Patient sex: F
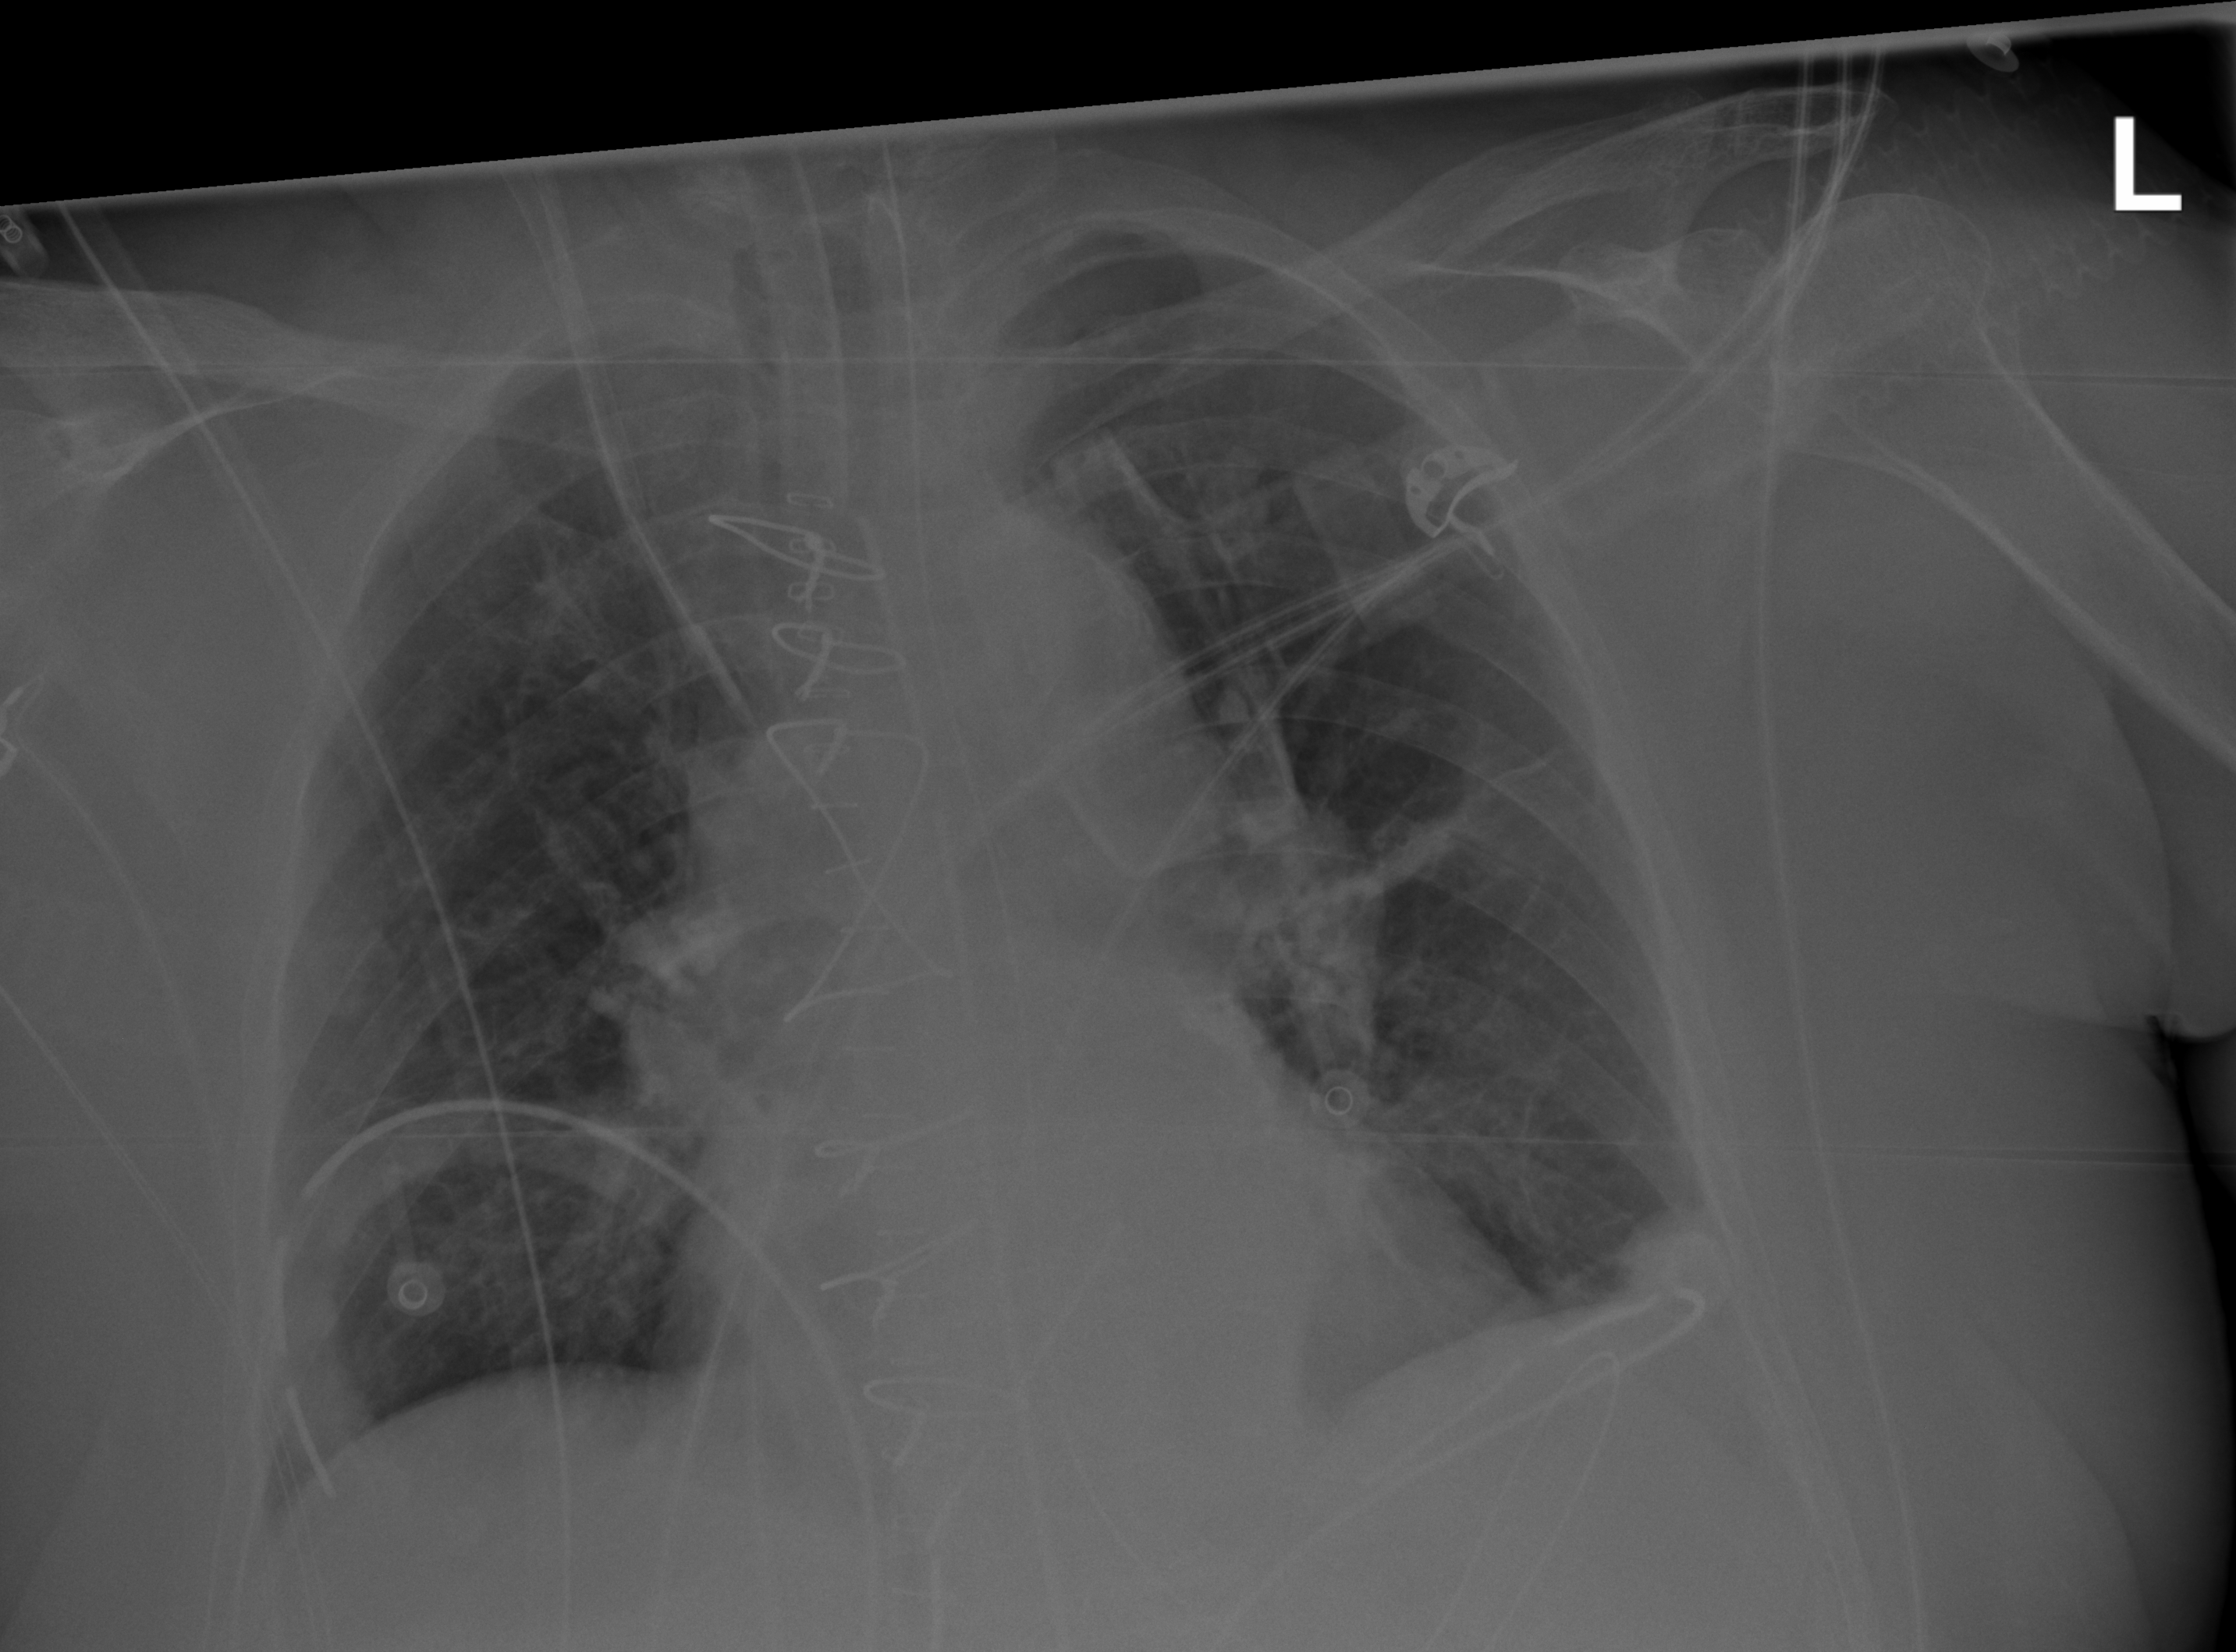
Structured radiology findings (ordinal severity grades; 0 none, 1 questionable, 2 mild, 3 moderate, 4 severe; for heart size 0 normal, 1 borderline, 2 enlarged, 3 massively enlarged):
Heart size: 1
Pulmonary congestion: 2
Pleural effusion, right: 0
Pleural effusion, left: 2
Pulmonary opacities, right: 1
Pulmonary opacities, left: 0
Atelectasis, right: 0
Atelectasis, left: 2